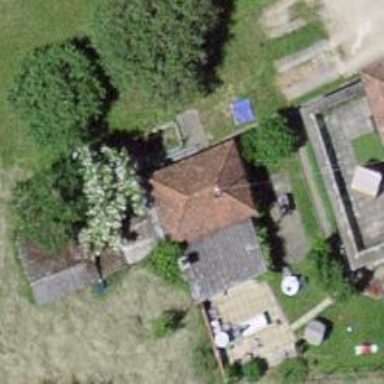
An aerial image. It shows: Shed.